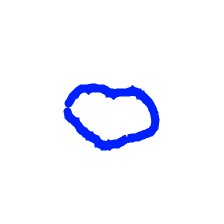
Shape: circle